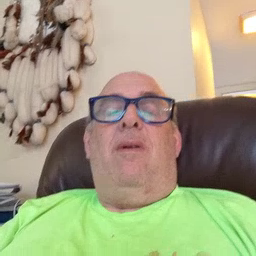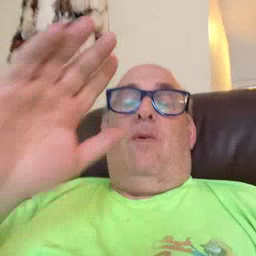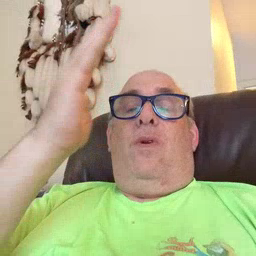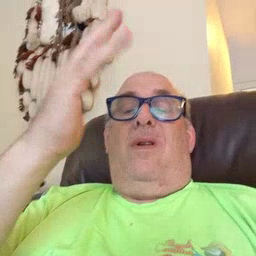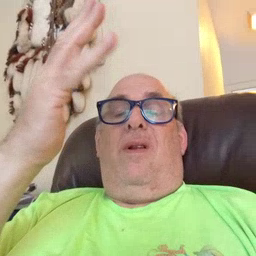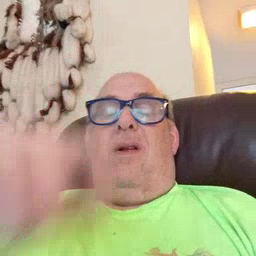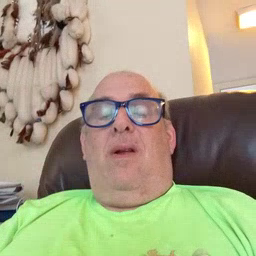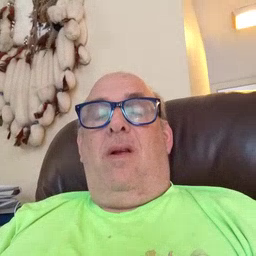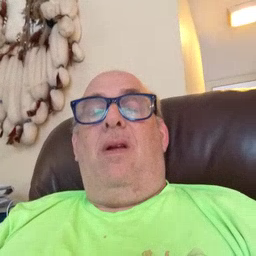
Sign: tree